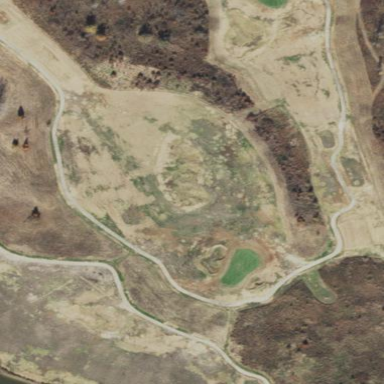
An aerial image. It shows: Rough area on grassy golf course.